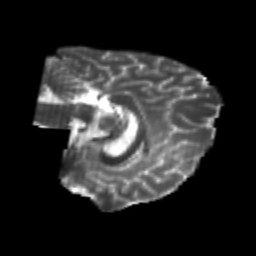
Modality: T2w
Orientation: sagittal
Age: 20
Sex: female
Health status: healthy
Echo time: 0.074 s